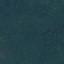
Land use / land cover: Forest